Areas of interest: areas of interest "Institute of Crop Research, Guangdong Academy of Agricultural Sciences"
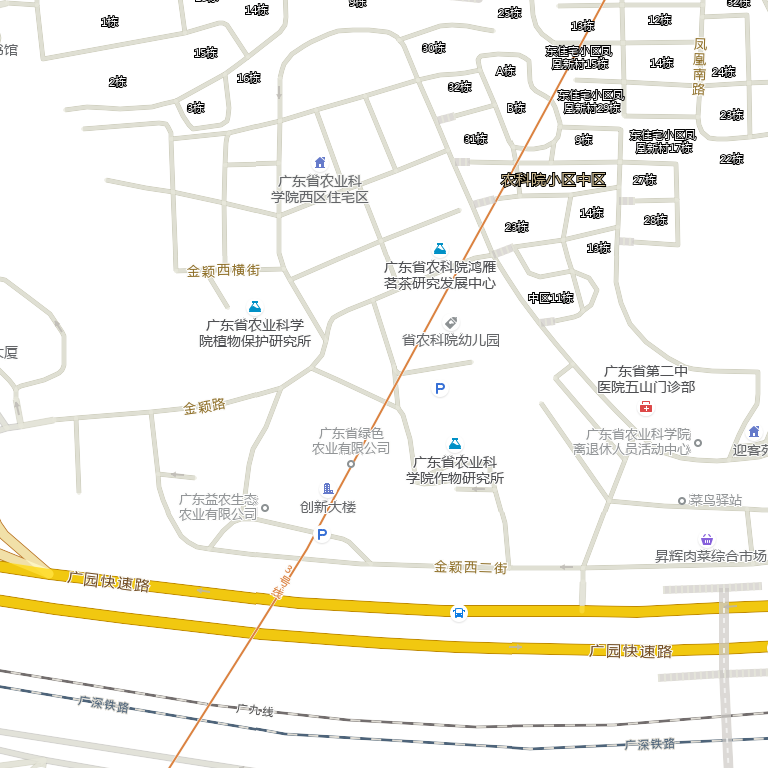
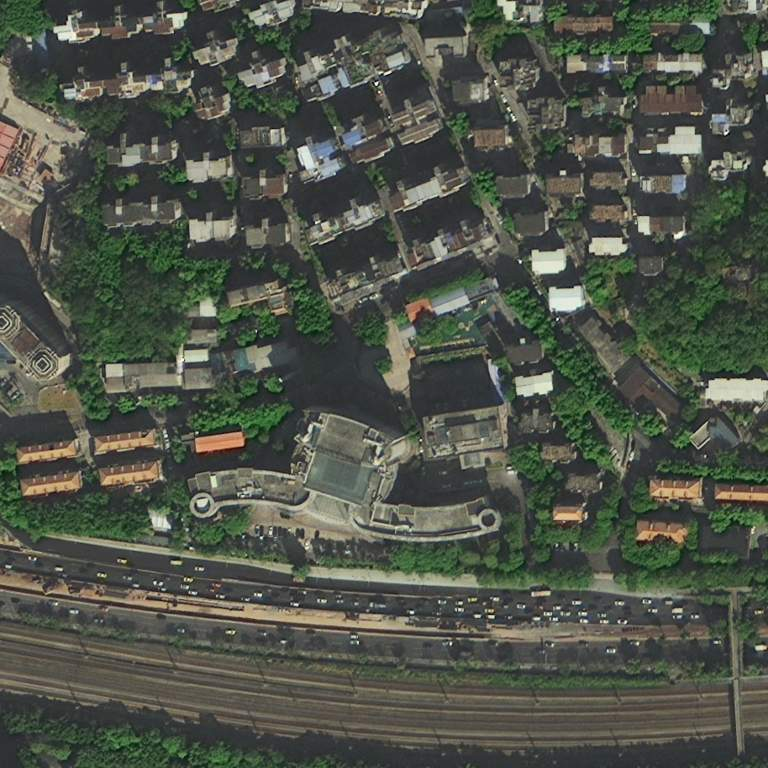